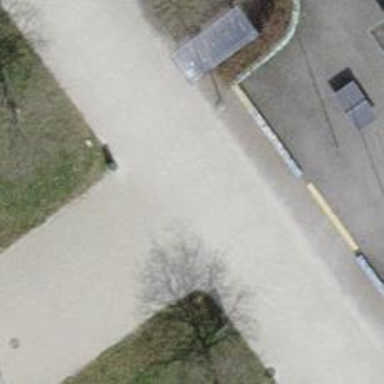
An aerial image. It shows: Pedestrian road.